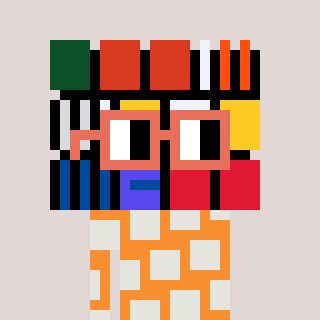
a pixel art character with square orange glasses, a abstract-shaped head and a orange-colored body on a warm background